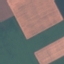
Land use / land cover: AnnualCrop